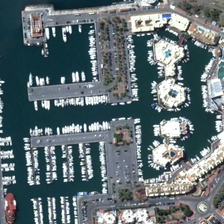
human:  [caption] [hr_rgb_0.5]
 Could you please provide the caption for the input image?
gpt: many boats are in a large port .

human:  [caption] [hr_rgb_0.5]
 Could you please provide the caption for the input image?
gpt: many boats are in a large port .

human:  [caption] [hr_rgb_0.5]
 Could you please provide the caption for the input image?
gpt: many boats are in a large port .

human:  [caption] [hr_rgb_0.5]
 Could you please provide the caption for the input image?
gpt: many boats are in a large port .

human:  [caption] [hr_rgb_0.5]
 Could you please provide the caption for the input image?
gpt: many boats are in a large port .